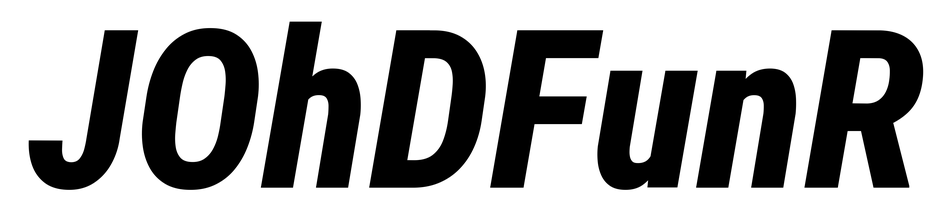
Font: Roboto-Italic_Condensed_ExtraBold_Italic